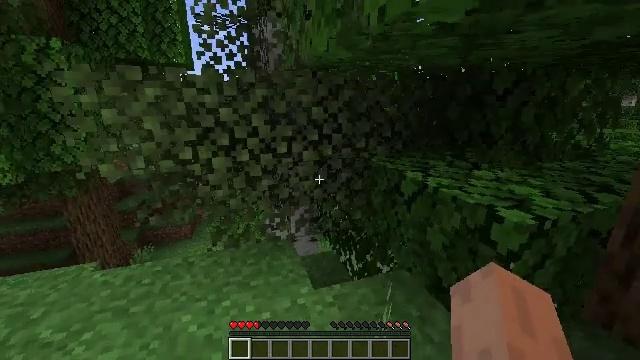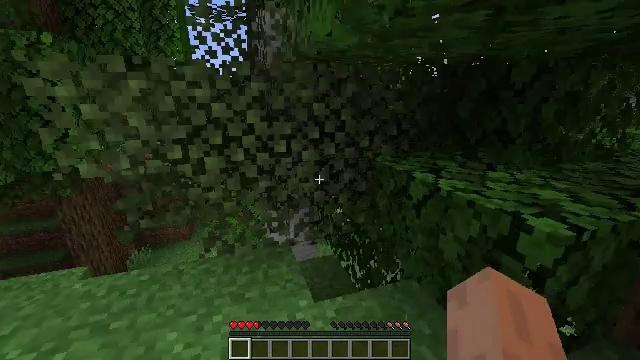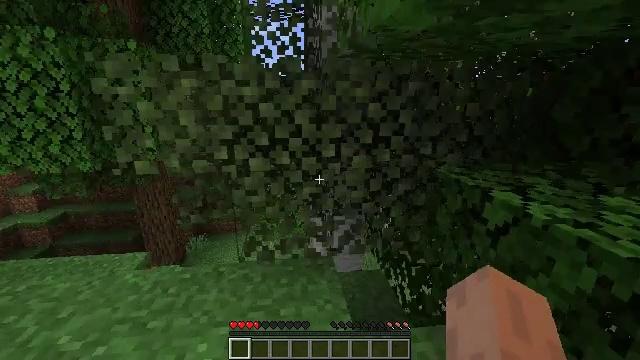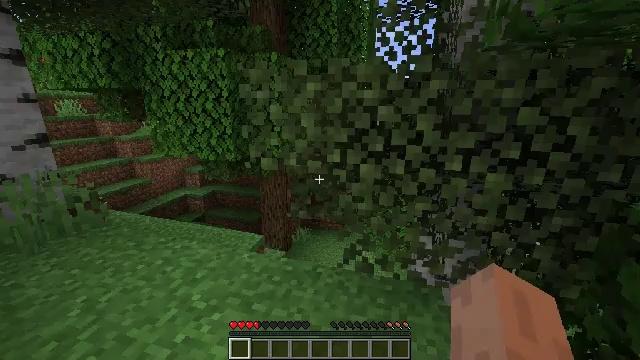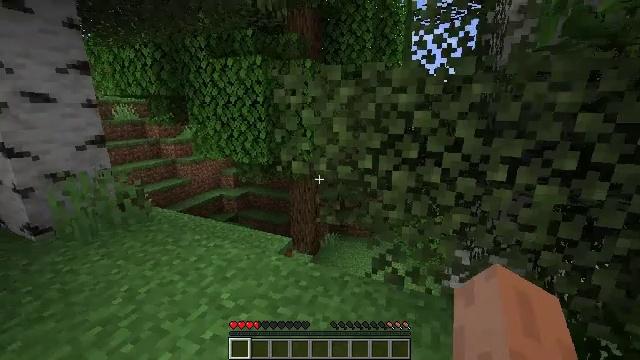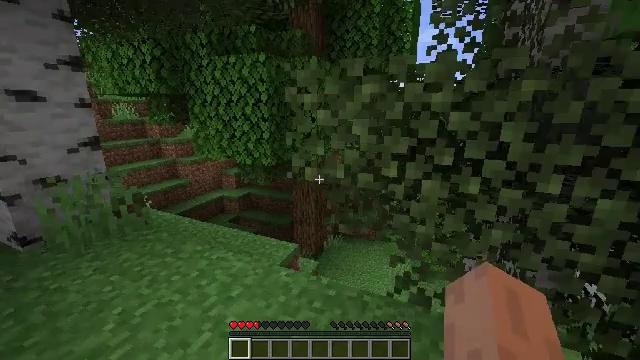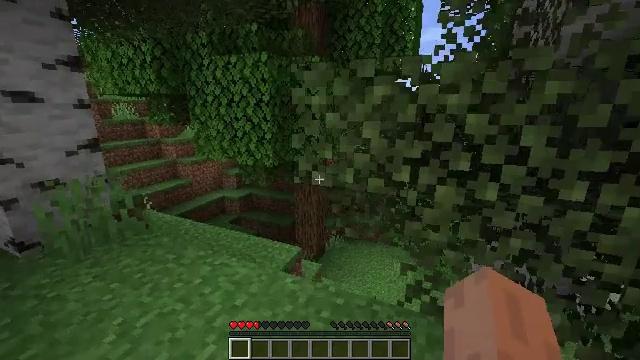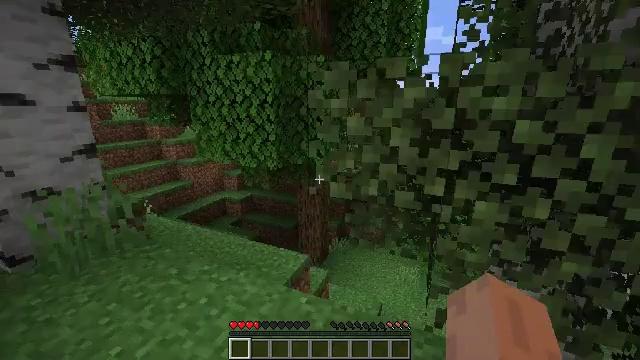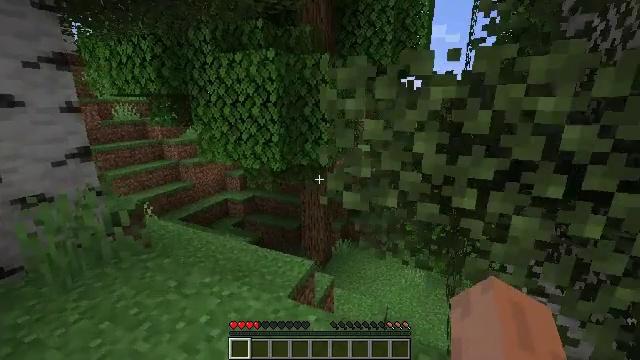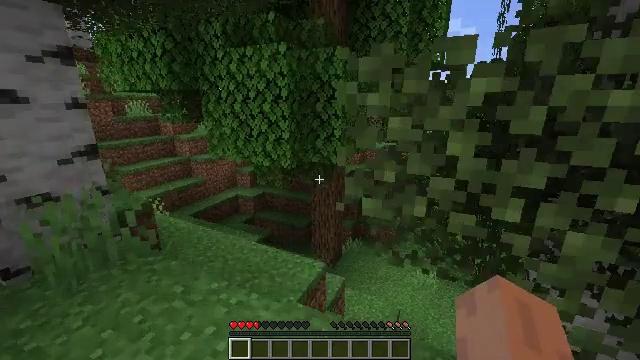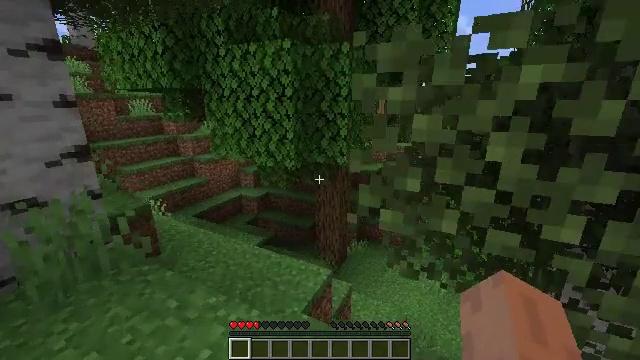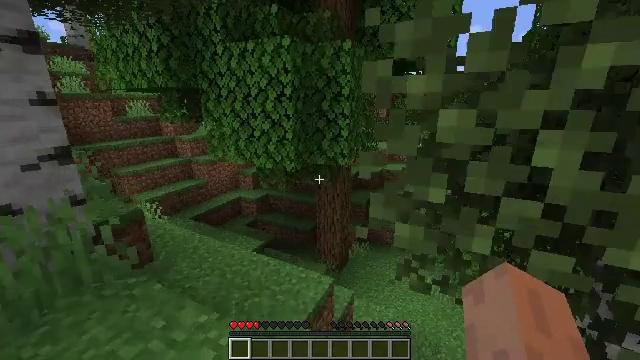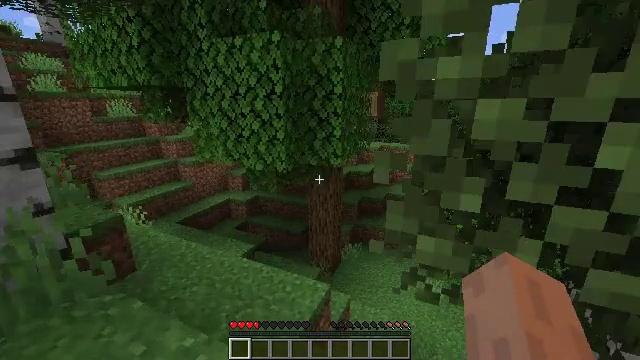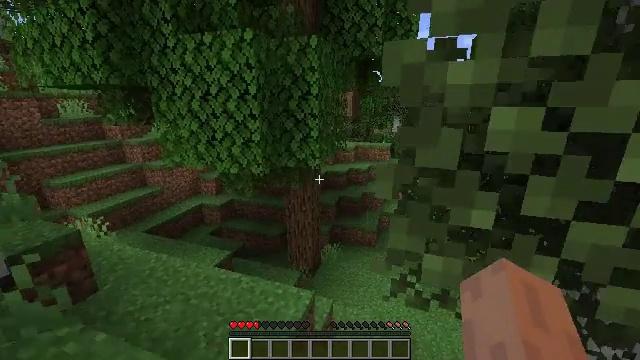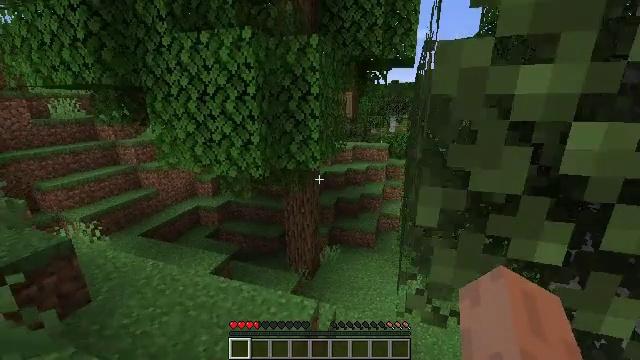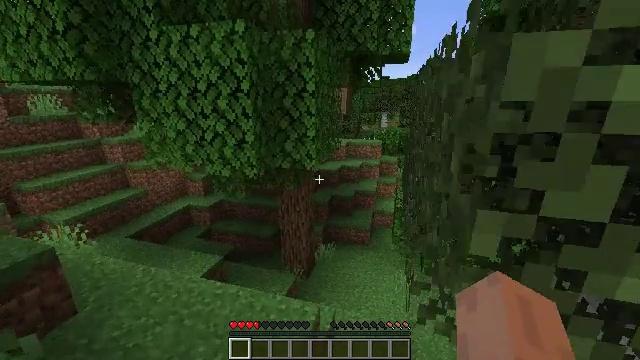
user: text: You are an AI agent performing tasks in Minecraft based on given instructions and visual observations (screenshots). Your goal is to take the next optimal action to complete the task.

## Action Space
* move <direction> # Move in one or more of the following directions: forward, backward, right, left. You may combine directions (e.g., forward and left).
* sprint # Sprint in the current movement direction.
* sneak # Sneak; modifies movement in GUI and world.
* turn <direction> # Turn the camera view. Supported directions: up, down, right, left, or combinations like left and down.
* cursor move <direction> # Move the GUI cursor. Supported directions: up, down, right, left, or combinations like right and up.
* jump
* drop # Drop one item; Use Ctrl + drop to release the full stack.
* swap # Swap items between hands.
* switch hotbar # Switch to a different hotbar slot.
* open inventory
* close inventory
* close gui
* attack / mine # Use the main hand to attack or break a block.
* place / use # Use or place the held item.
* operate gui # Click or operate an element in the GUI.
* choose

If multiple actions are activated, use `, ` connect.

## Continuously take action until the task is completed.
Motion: motion action
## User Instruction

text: Hunt a pig.
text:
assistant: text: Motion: move forward, sprint
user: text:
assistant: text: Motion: move forward, sprint, turn left
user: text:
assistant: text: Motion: move forward and move left, sprint, turn left
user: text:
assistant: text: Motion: move forward and move left, sprint, turn left and up
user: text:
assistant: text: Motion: move forward and move left, sprint
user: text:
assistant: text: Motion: move forward and move left, sprint
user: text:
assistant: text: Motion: move forward, sprint
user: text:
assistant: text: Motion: move forward, sprint
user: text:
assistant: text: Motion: move forward, sprint, turn left
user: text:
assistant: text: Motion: move forward, sprint
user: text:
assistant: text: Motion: move forward, sprint
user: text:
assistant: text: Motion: move forward and move left, sprint, turn right
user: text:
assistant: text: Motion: move forward and move left, sprint, turn right
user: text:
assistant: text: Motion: move forward and move left, sprint
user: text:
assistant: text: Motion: move forward and move left, sprint, turn right
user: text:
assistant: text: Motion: move forward and move left, sprint, turn right and down
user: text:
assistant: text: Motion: move forward, sprint, turn right and down
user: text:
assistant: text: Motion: move forward, sprint, turn right
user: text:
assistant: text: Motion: move forward, sprint
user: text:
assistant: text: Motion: move forward, sprint, turn right
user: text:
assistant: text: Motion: move forward, sprint, turn right
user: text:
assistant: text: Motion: move forward, sprint, turn right and down
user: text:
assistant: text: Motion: move forward, sprint, turn right
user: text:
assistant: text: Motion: move forward, sprint, turn right
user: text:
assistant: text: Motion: move forward, sprint
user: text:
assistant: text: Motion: move forward, sprint
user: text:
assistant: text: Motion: move forward, sprint, turn right
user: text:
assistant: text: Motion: move forward, sprint
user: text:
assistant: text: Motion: move forward, sprint
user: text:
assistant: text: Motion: move forward, sprint